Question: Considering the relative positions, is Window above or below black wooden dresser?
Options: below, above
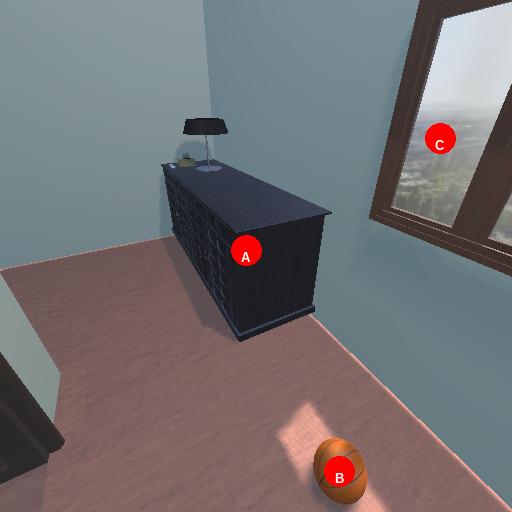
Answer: below